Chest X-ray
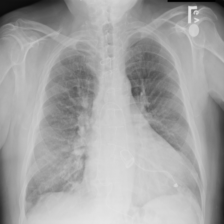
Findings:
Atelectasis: negative
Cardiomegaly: positive
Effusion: negative
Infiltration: negative
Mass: negative
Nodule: negative
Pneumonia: negative
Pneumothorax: negative
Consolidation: negative
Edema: negative
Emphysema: negative
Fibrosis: negative
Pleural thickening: negative
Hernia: negative